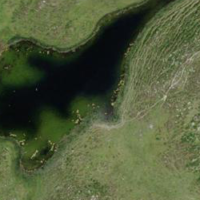
EUNIS habitat code: 26
Species observed at this site:
Arnica montana